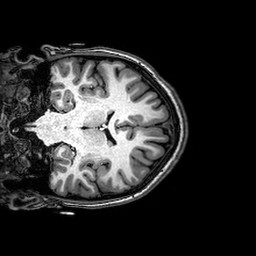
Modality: T1w
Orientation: coronal
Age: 21
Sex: female